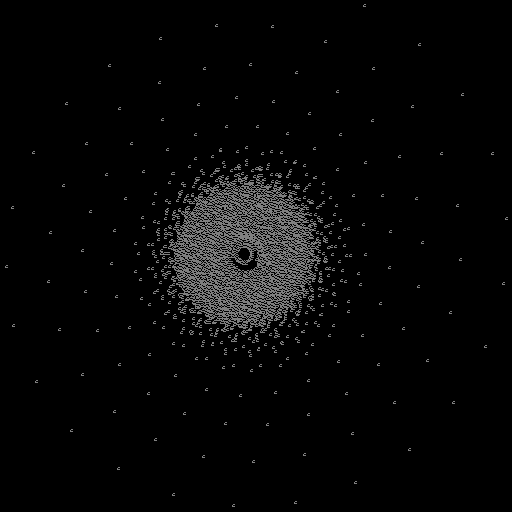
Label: sunflower